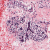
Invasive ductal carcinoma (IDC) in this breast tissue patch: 0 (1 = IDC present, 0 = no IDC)